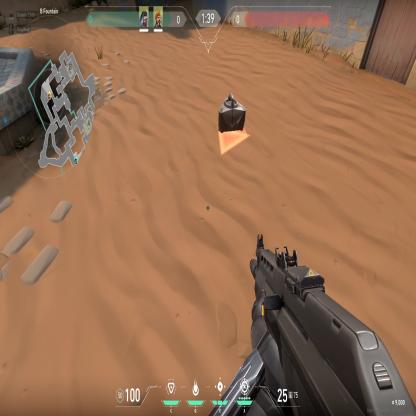
Label: dropped spike